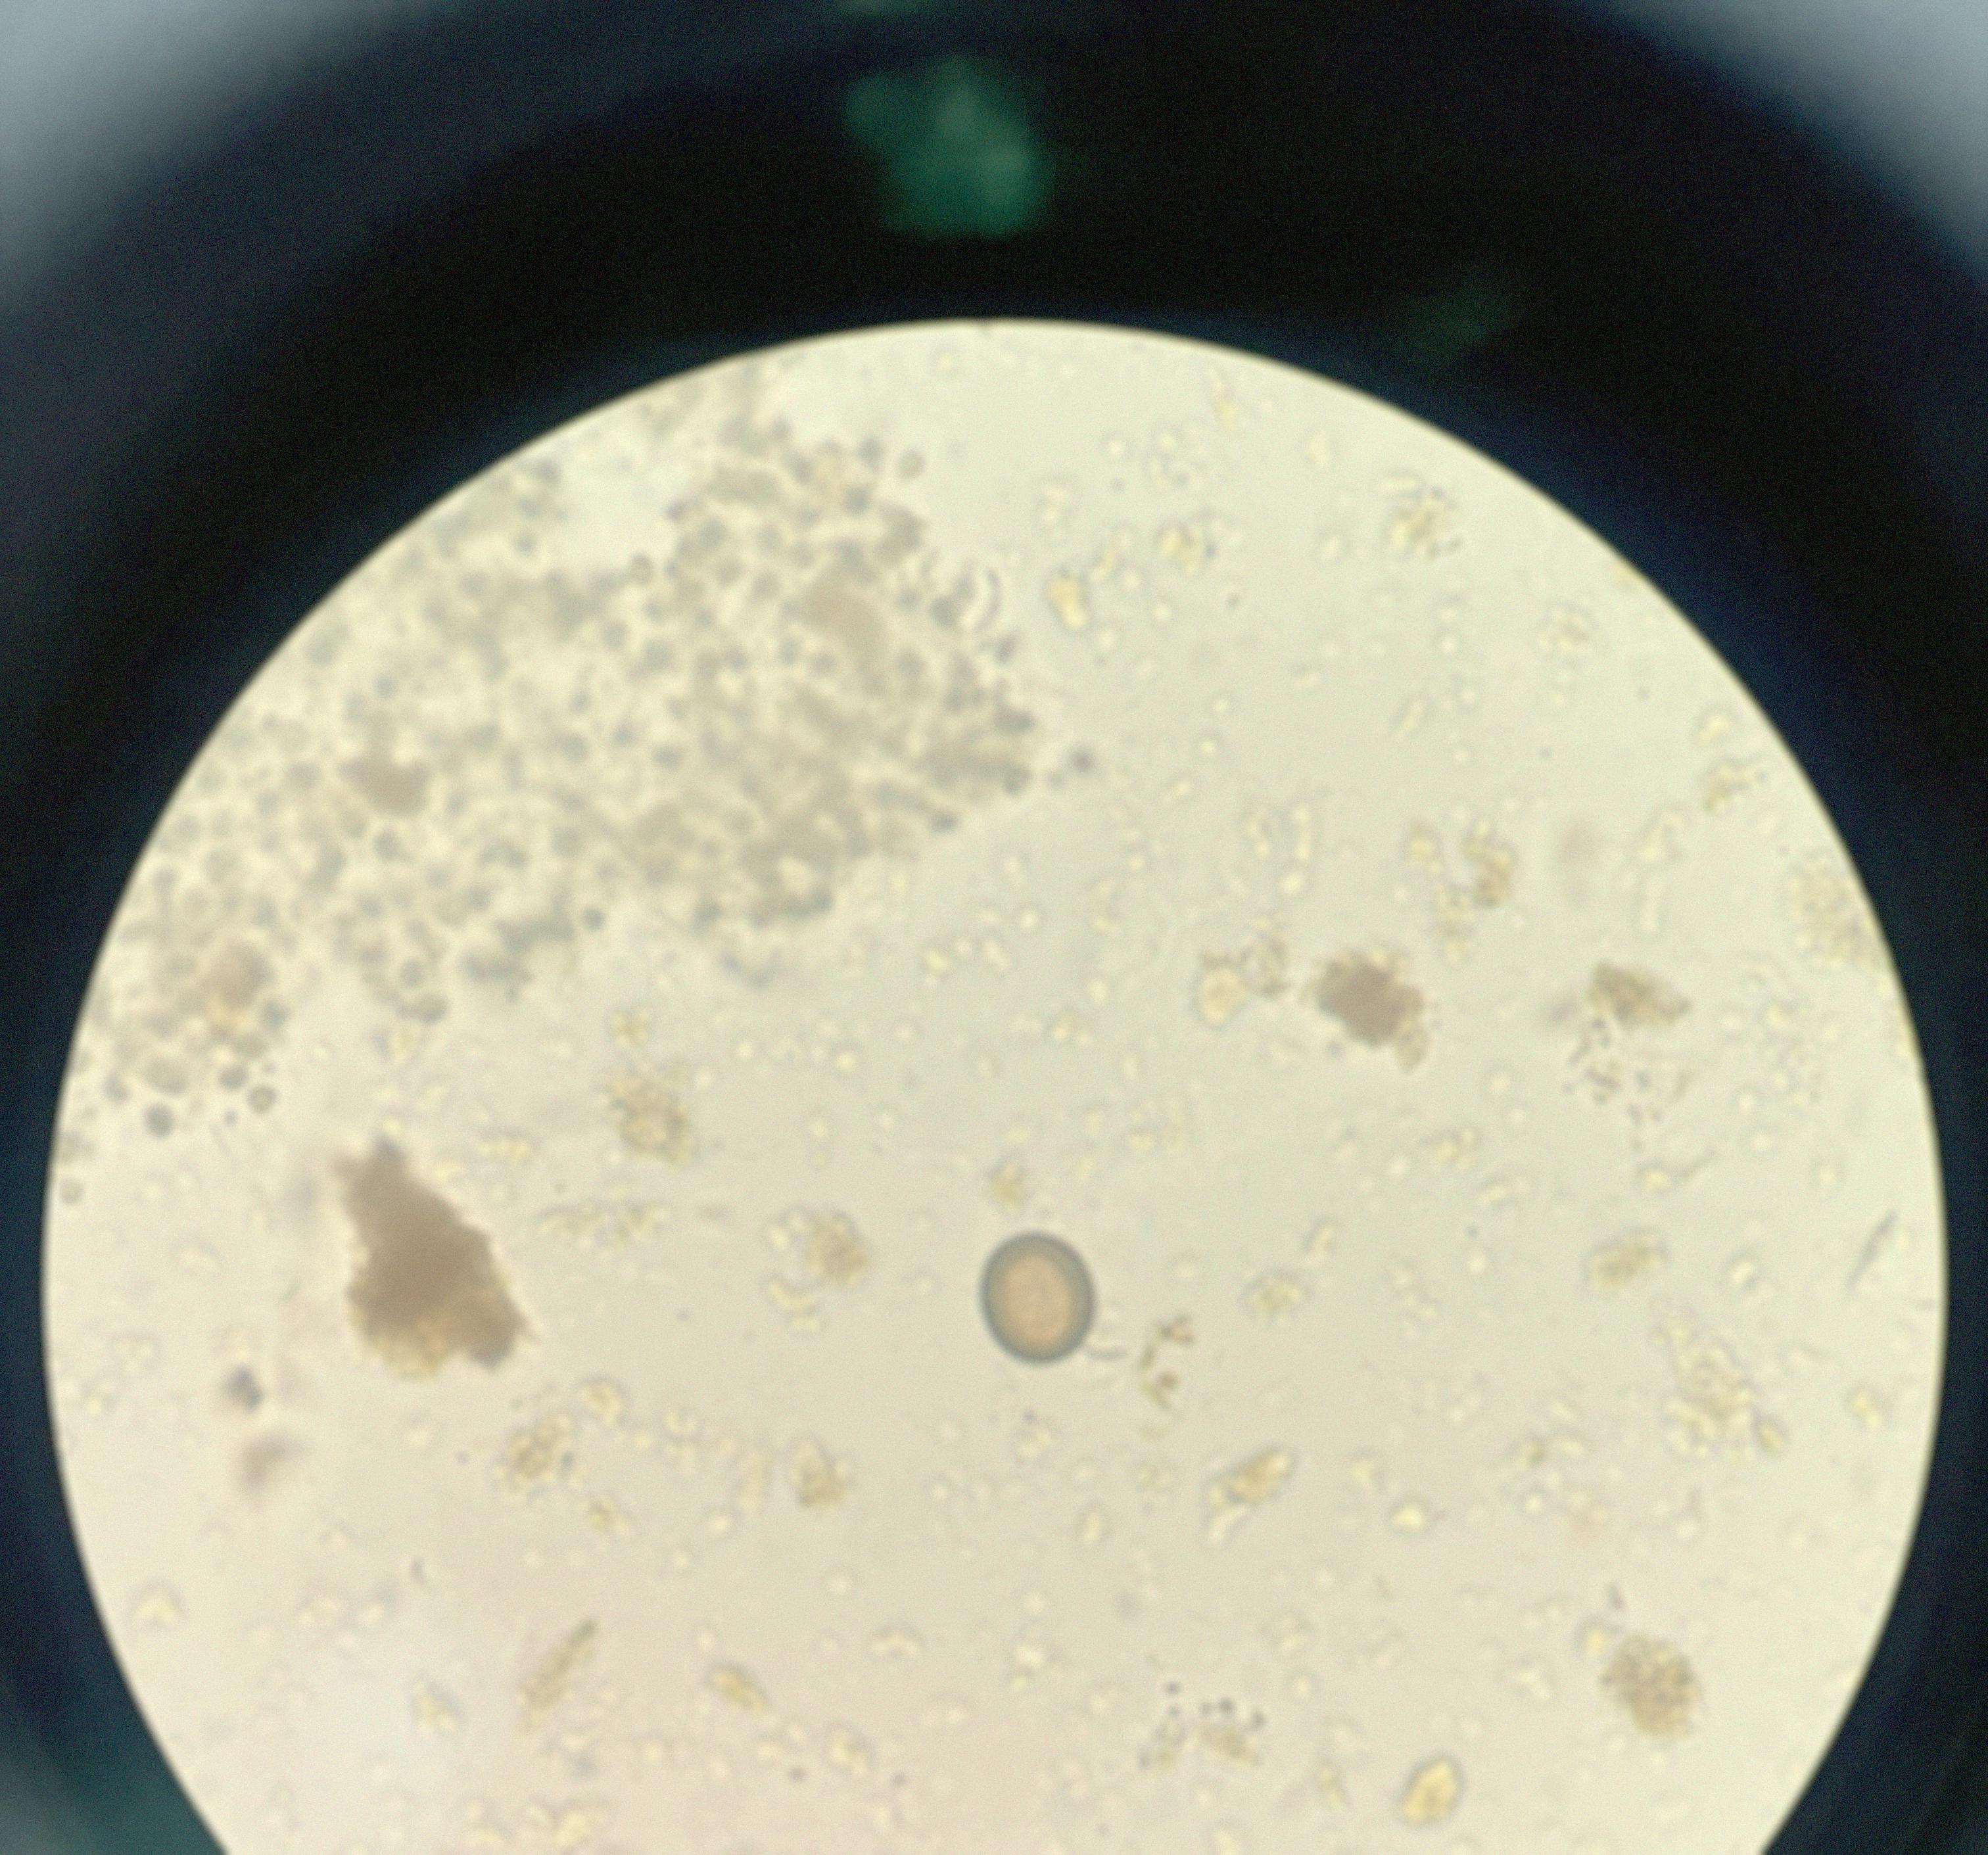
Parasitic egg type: Taenia spp. egg